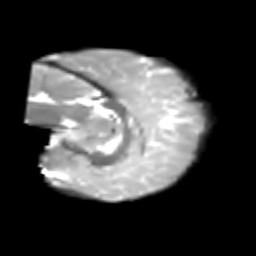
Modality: T2w
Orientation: sagittal
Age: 5
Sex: male
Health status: healthy